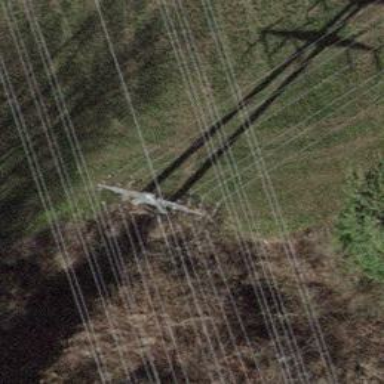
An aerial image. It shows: Power line in the image.